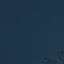
Land use / land cover class: SeaLake